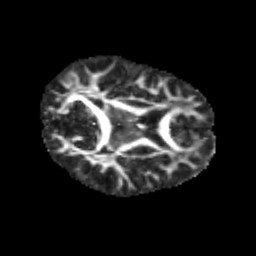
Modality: FA
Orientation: axial
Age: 10
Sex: male
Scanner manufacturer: siemens
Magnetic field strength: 3 T
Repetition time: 3.8 s
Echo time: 0.07 s